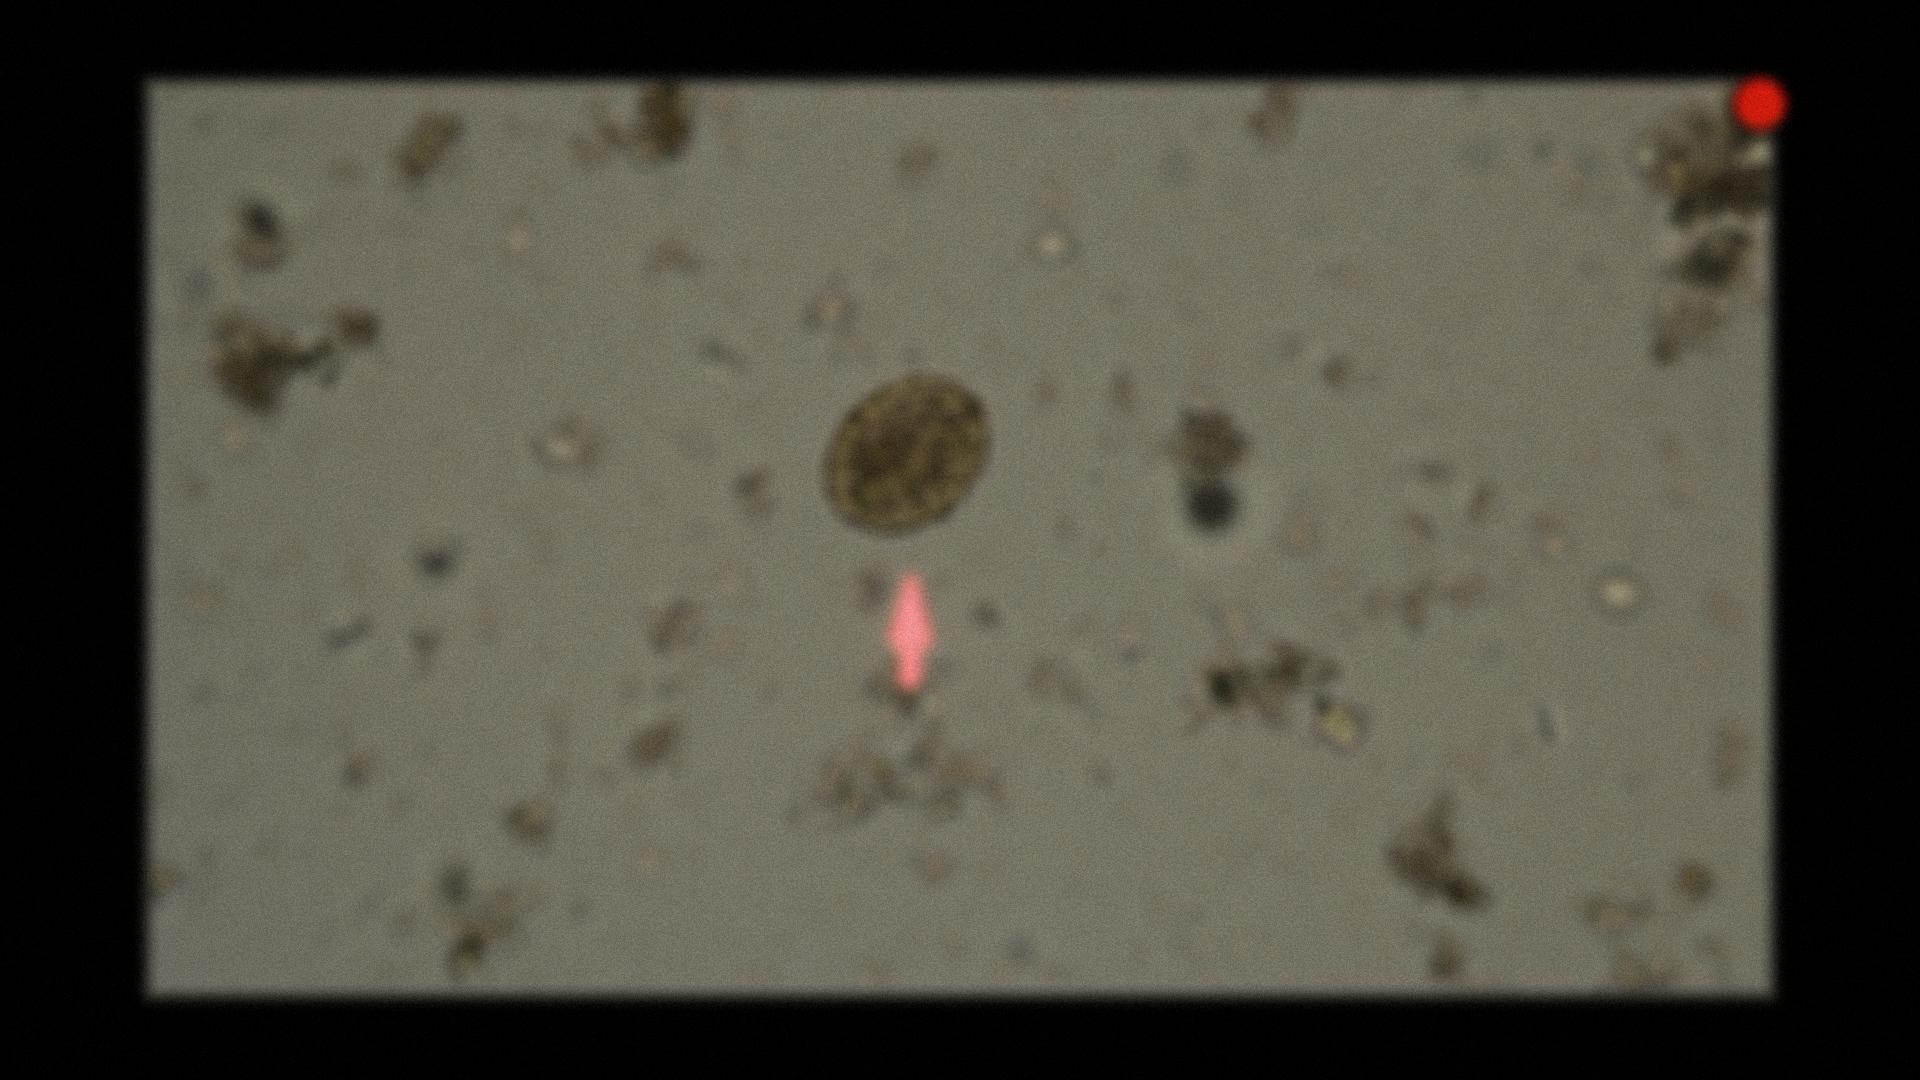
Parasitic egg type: Ascaris lumbricoides